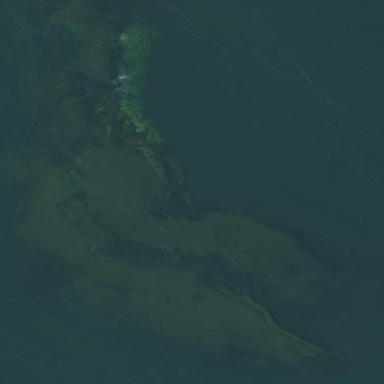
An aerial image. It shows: Islet surrounded by natural reef.